Field crop: maize
Growth stage: 1
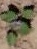
Species: chenopodium